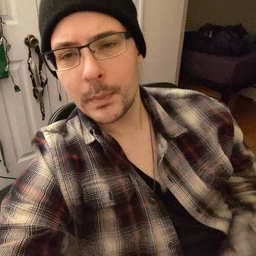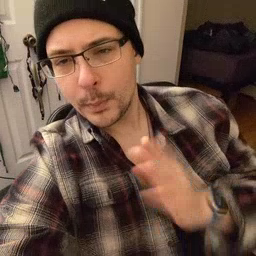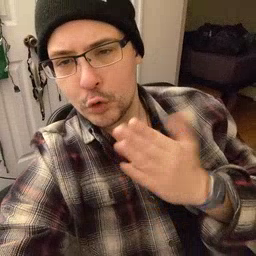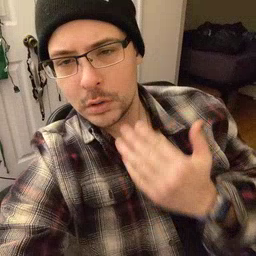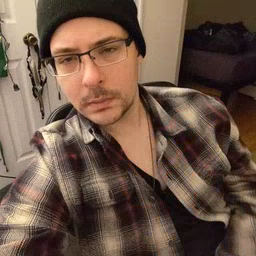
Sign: book